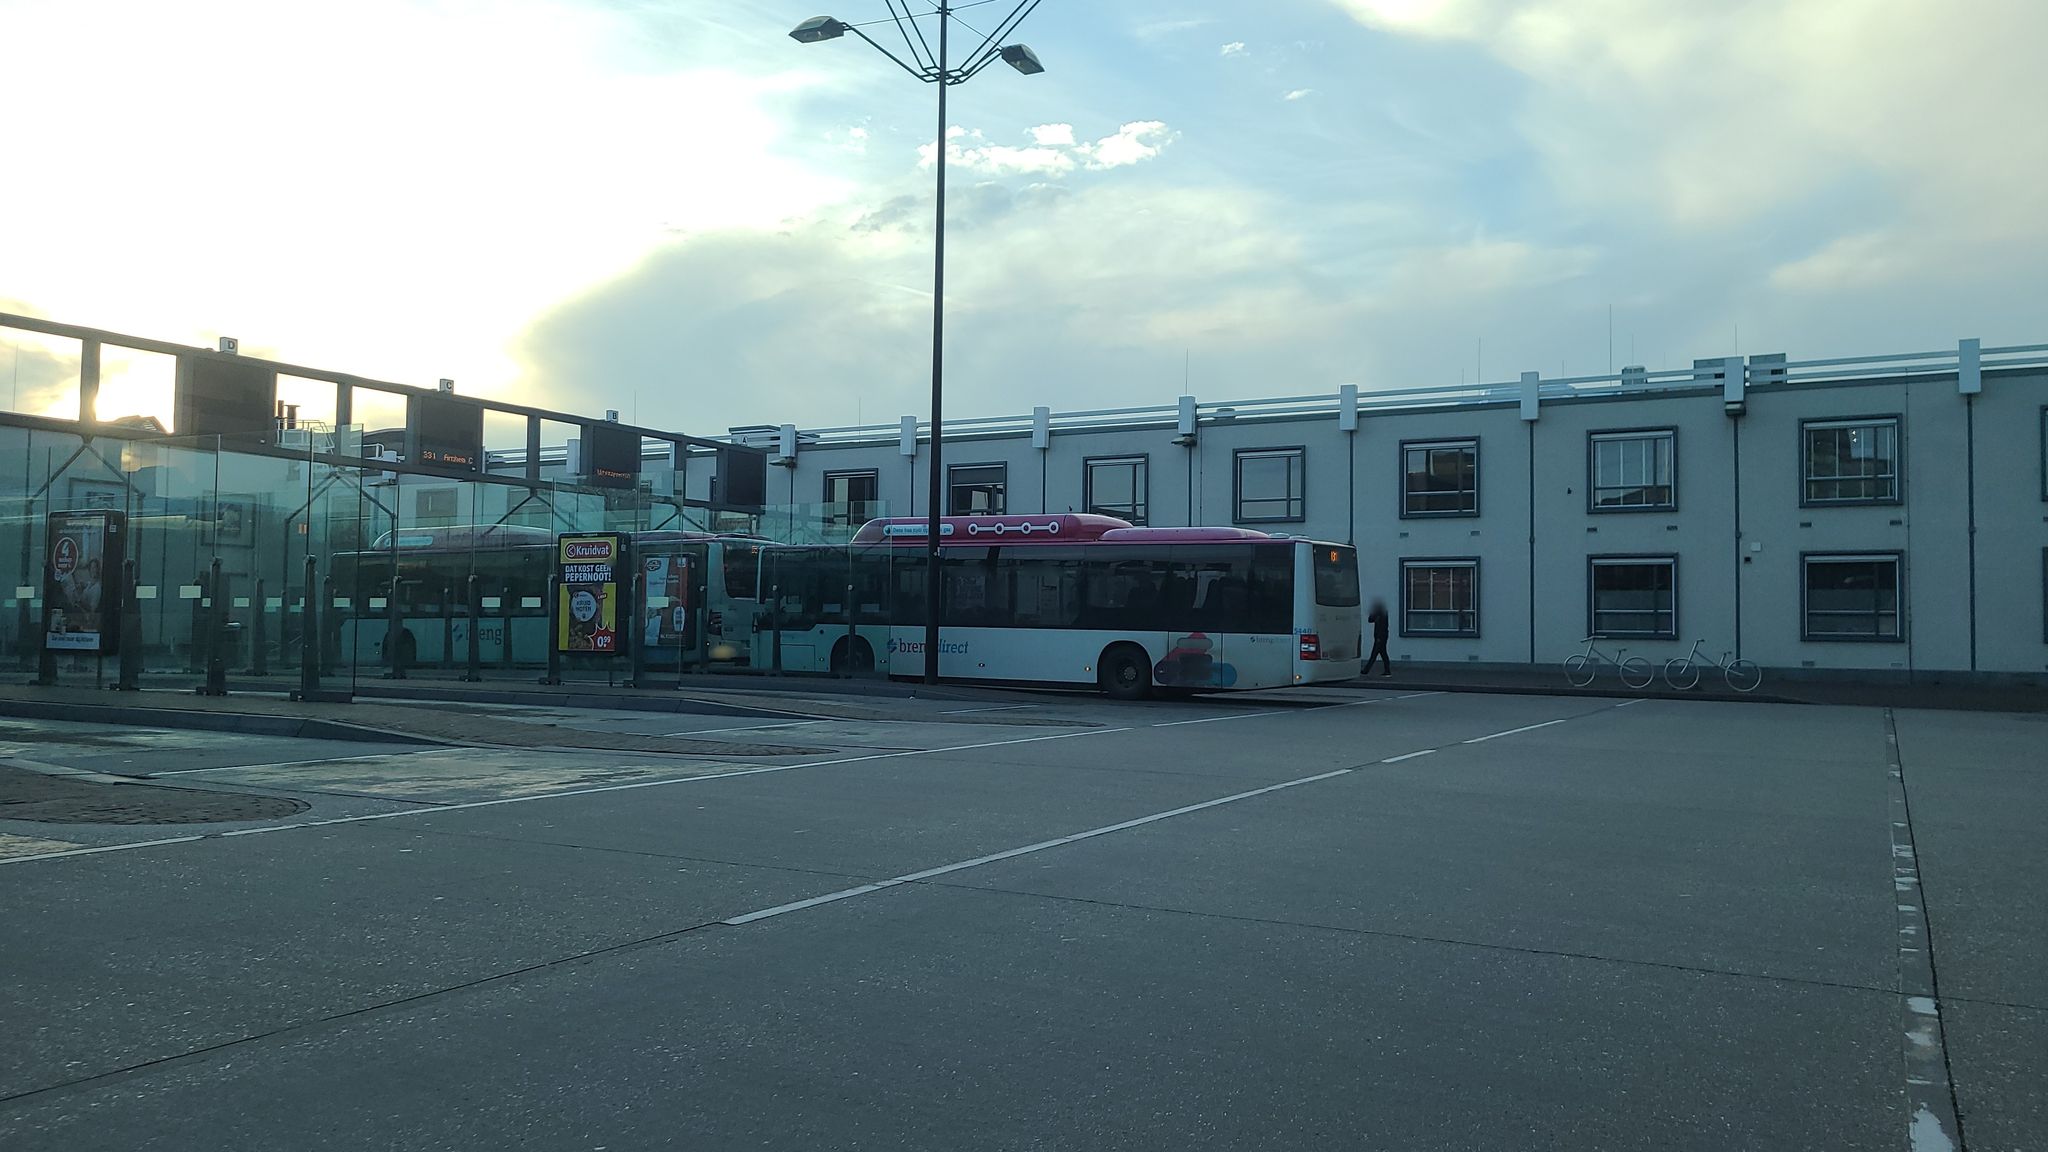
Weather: clear
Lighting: day
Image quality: good
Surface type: railway
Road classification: busway
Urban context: urban centre
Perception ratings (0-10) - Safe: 3.6, Lively: 3.97, Beautiful: 3.68, Boring: 6.06, Depressing: 6.2, Wealthy: 2.95